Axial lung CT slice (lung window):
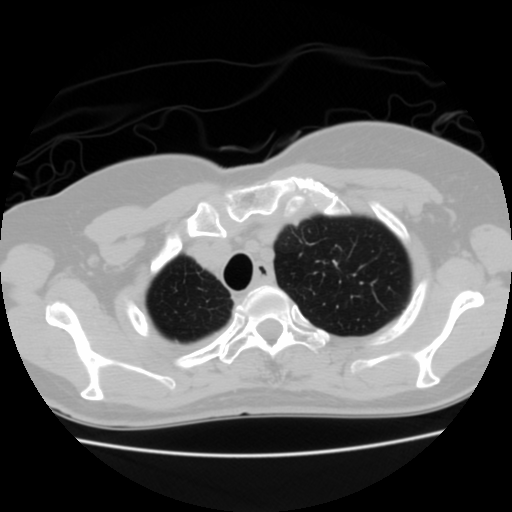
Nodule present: no